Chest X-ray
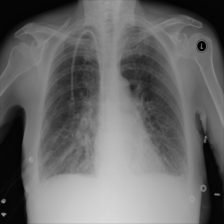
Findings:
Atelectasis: negative
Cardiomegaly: negative
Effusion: positive
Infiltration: negative
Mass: negative
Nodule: negative
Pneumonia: negative
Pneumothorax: negative
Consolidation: negative
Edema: negative
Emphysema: negative
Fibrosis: negative
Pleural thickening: negative
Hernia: negative